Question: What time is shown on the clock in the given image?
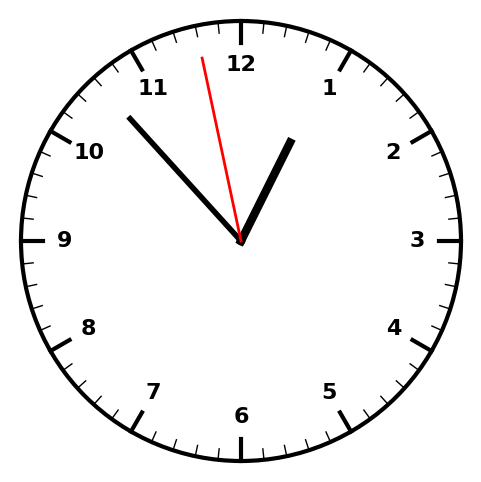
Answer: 12:52:58